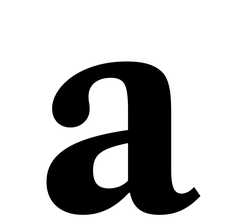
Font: LibreCaslonText_Bold